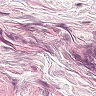
Metastatic tissue present: no